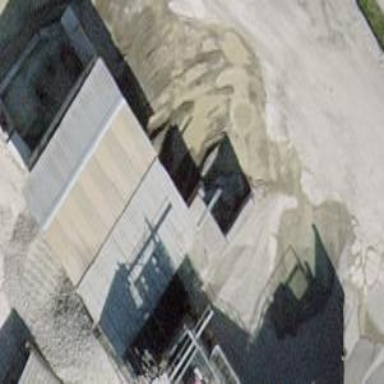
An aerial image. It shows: View of roof of building.